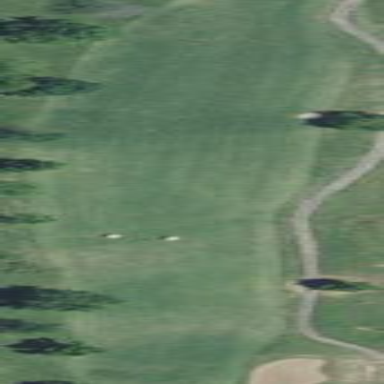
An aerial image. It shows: Grassy area designated as driving range for golf.